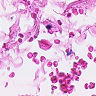
Metastatic tissue present: no